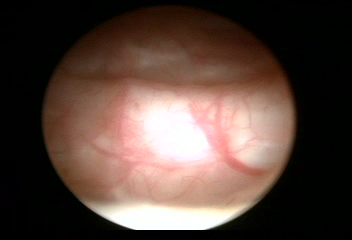
Modality: WLC
Class: Normal mucosa
Bladder cancer association: No